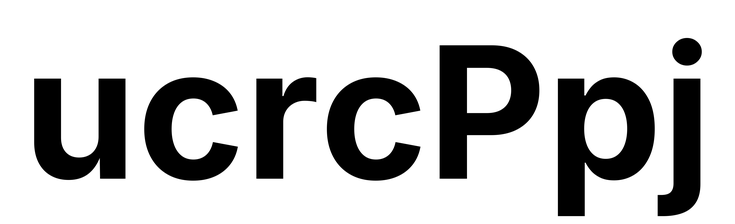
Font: Inter_Bold